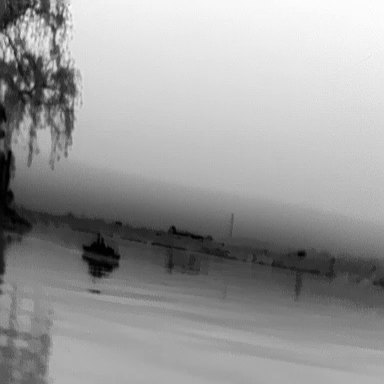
There is a warship in the infrared image.